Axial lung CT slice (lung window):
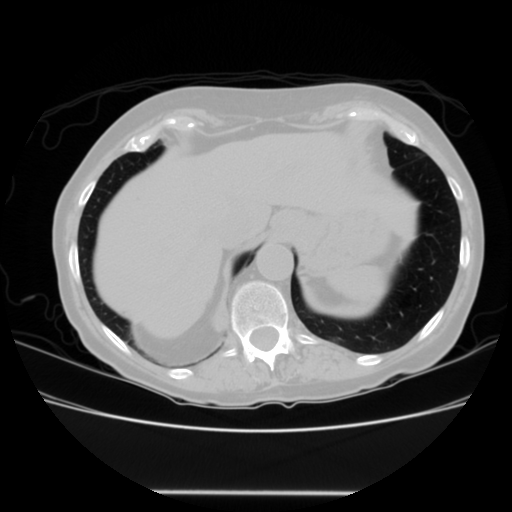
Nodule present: no